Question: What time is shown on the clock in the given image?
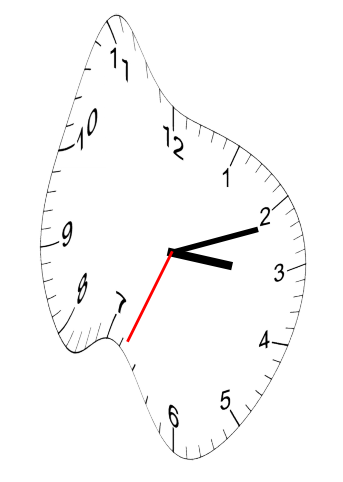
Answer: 03:11:34